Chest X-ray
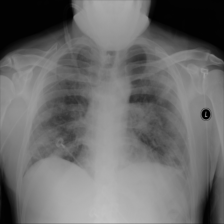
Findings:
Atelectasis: negative
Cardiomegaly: negative
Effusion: negative
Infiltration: negative
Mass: negative
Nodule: negative
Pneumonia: negative
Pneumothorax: negative
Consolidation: negative
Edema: negative
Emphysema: negative
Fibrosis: negative
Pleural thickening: negative
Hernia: negative